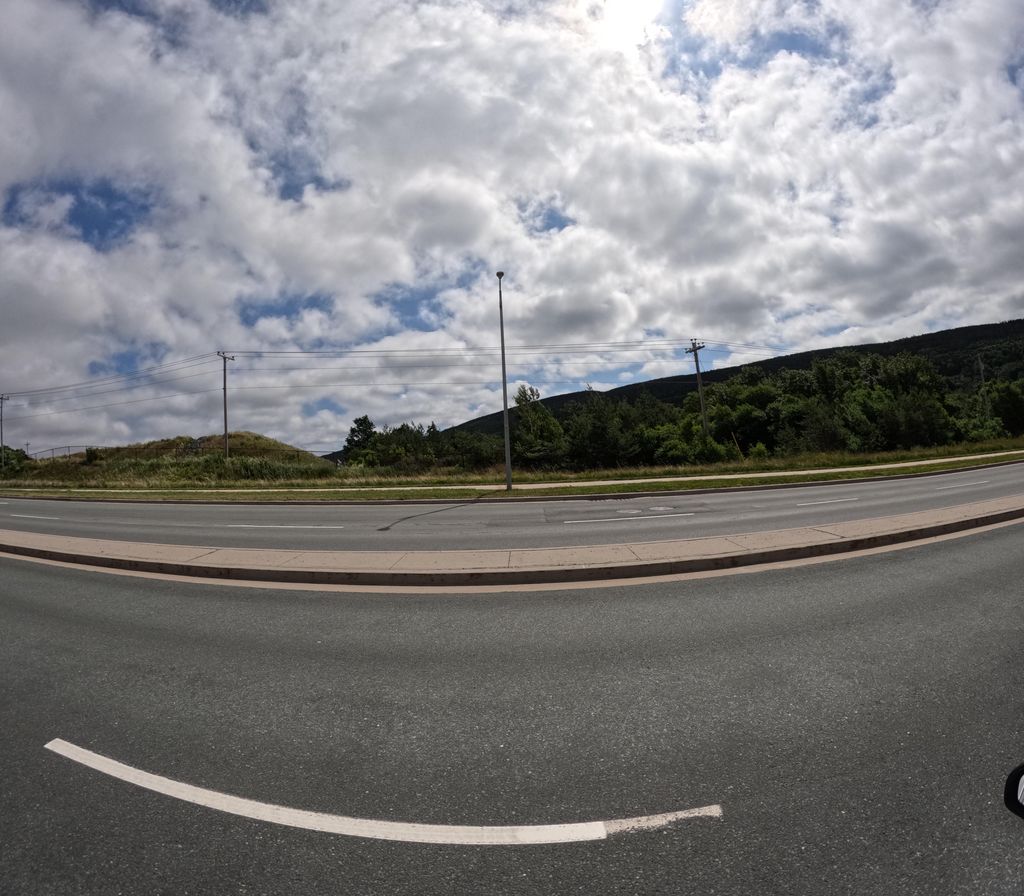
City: st_johns